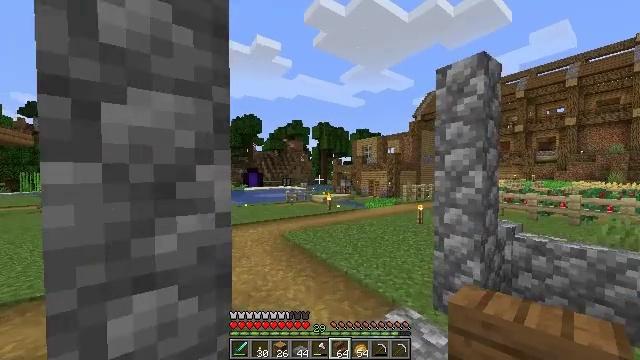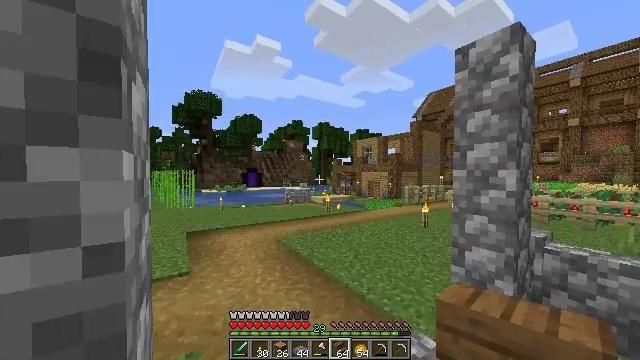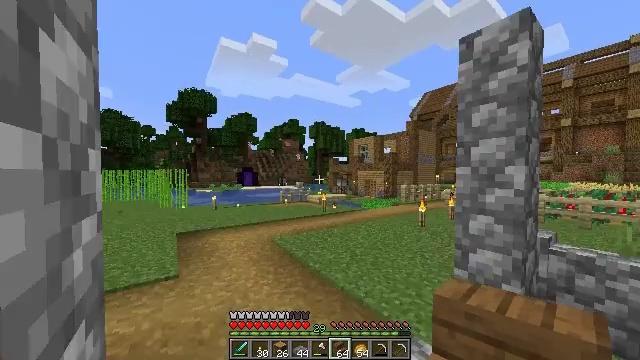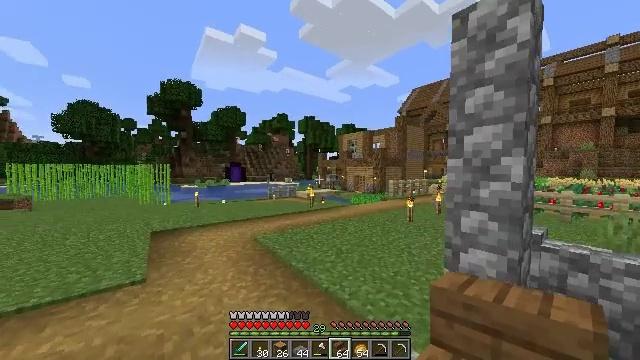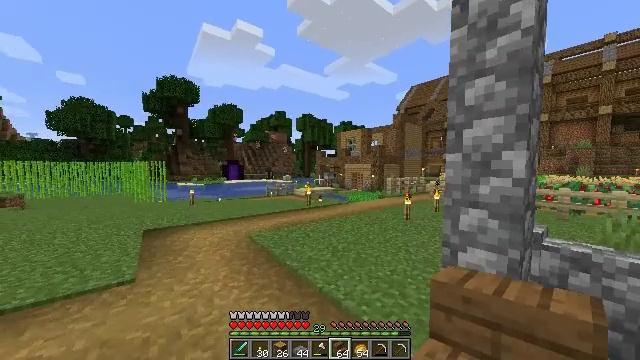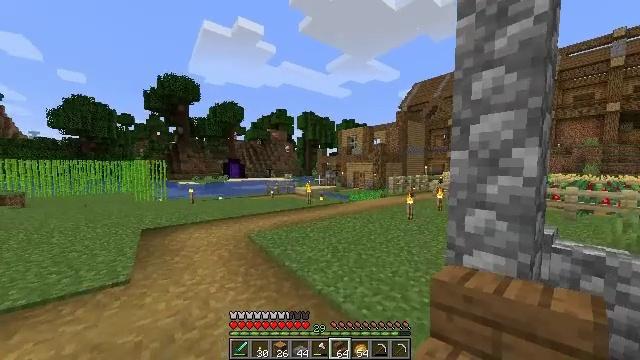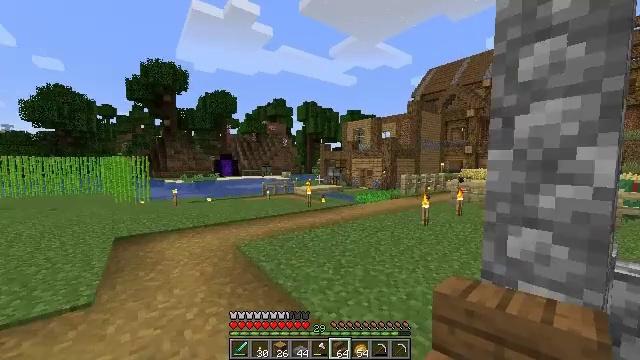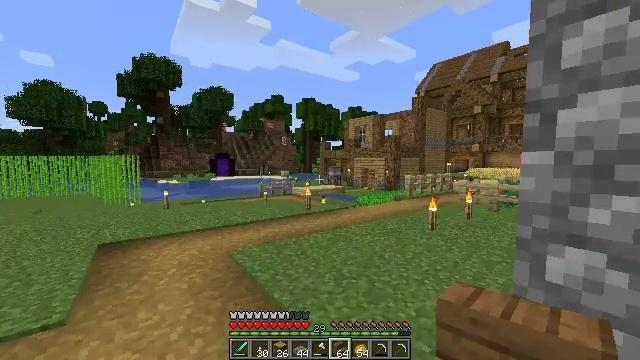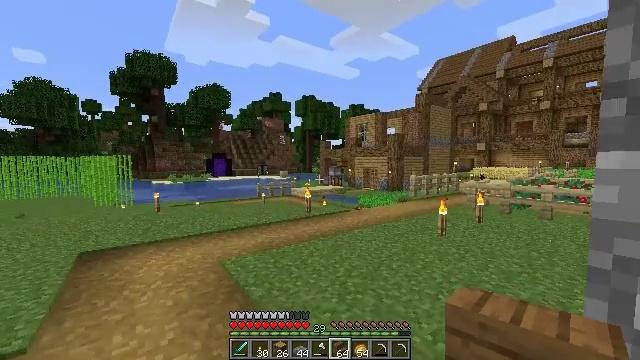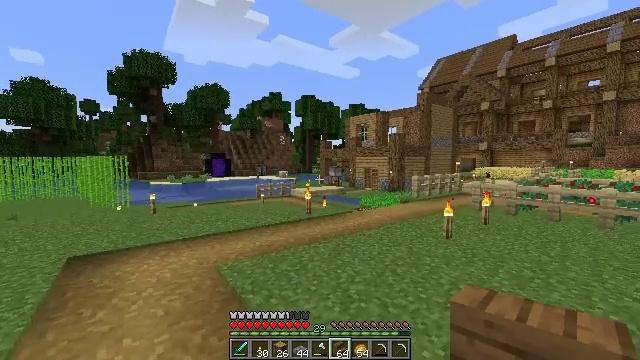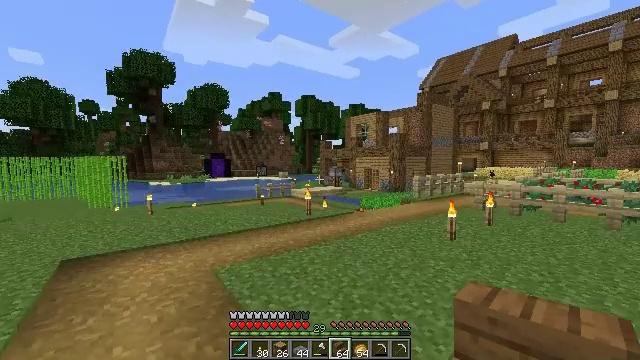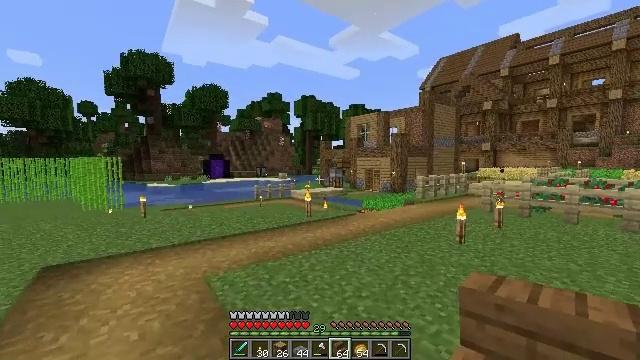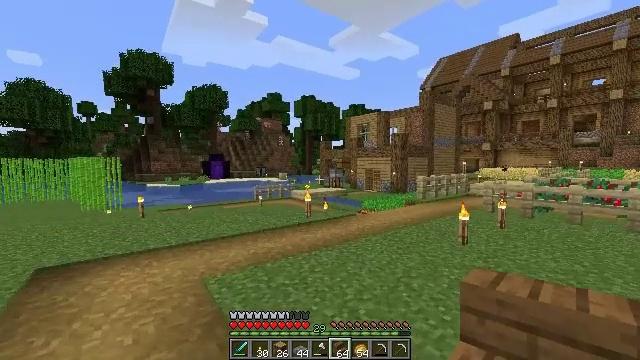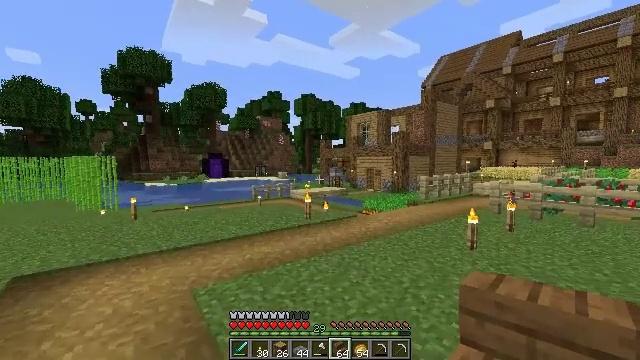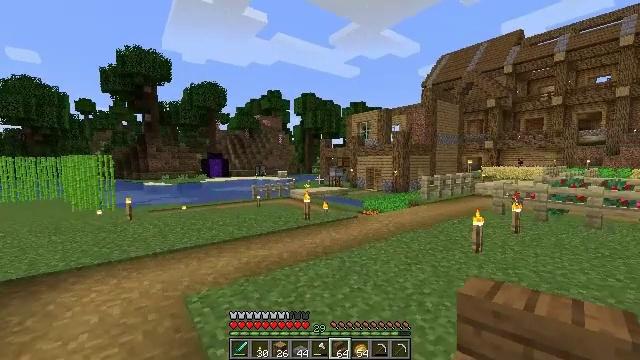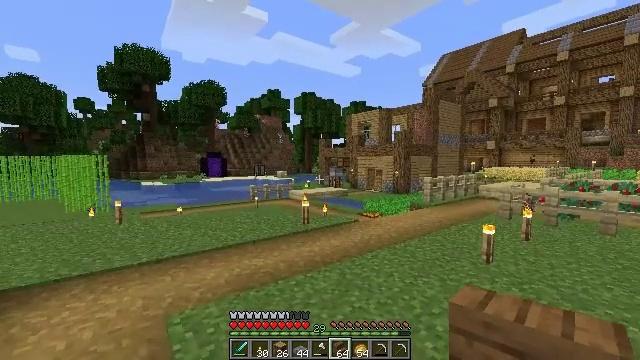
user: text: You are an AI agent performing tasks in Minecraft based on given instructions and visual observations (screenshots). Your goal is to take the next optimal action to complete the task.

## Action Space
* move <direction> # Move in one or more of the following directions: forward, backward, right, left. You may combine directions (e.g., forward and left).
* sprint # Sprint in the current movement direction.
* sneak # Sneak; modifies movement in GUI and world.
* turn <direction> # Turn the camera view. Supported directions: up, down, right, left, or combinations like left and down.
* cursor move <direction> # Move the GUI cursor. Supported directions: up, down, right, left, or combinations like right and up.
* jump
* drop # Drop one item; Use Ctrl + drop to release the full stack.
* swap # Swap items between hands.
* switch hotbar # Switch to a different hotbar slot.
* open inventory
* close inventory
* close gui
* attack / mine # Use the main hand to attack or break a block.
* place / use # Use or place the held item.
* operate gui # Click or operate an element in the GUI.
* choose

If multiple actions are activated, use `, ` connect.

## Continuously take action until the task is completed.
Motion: motion action
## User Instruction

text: Break the birch slab to collect it.
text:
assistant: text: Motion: move forward
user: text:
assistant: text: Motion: move forward, turn right
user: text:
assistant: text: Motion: move forward, turn right and down
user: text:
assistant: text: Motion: move forward
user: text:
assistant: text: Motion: move forward
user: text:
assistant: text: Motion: move forward
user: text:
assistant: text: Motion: move forward
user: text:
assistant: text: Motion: move forward
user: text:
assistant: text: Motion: move forward
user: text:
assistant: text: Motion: move forward
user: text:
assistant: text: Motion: move forward
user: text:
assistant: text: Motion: move forward
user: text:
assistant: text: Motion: move forward
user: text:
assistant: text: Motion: move forward
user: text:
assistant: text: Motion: move forward
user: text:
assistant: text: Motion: move forward
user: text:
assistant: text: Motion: move forward, turn right
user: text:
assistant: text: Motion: turn right and down
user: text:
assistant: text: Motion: turn right and down
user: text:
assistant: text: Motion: move forward
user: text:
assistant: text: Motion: move forward
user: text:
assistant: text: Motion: move forward
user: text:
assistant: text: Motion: no_op
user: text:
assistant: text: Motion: move forward
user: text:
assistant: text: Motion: move forward
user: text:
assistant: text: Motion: move forward
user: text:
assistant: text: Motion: move forward
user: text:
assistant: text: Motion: move forward, turn right
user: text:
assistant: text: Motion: move forward, turn right and up
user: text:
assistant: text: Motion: move forward, turn right